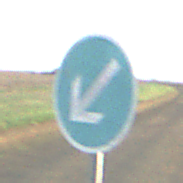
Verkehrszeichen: VorgeschriebeneVorbeifahrtLinks
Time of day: SunriseSunset
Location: Outdoor (Nature)
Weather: Clear
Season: NotSpecified
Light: Natural